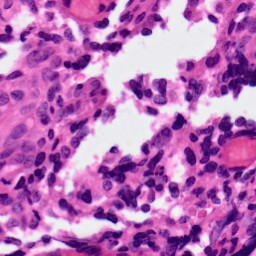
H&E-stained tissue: Ovarian